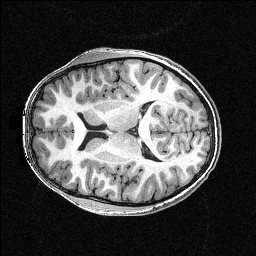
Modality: T1w
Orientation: axial
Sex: male
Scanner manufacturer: siemens
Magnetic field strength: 3 T
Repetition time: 2.3 s
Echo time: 0.00336 s